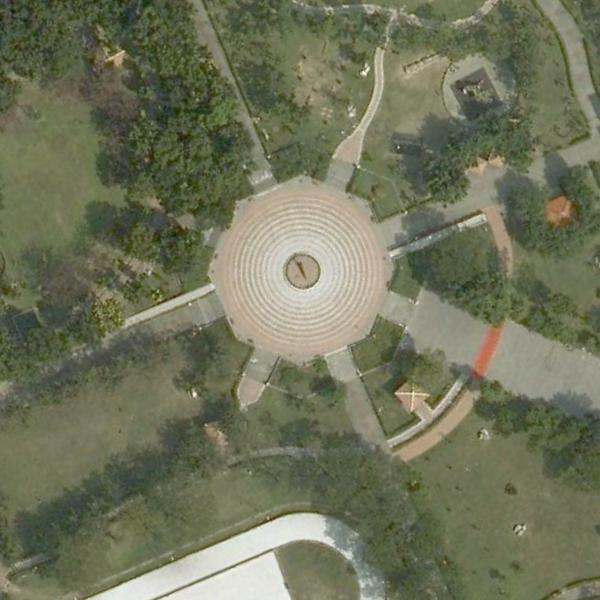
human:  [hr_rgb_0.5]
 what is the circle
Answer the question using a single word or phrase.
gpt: square